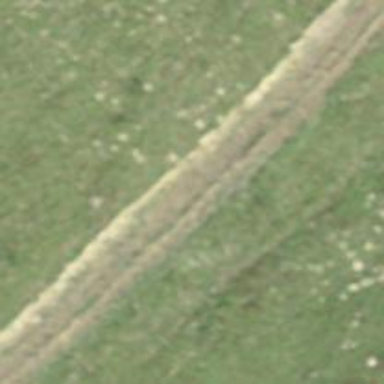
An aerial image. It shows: Path.